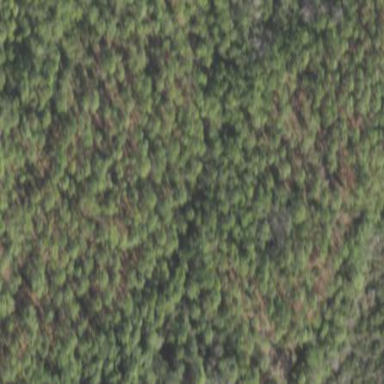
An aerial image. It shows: Forest with needle-leaved trees.